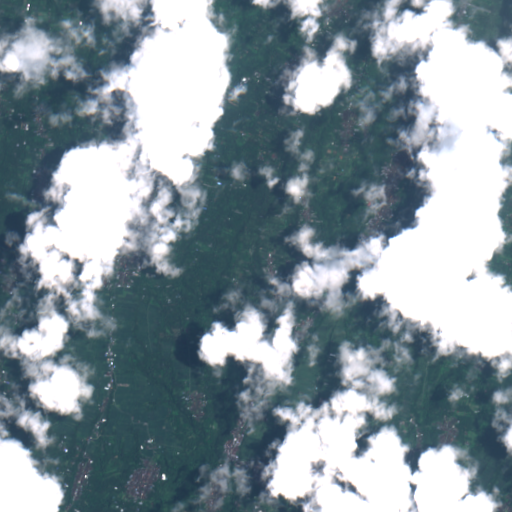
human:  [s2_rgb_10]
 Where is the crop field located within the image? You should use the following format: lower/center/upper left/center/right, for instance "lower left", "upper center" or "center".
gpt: The crop field is located in the lower right of the image.
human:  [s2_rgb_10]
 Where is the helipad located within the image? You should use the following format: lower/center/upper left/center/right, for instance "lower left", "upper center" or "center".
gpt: The helipad is located in the lower center of the image.
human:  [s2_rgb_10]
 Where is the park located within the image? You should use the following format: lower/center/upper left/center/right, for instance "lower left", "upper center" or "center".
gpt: The park is located in the lower center of the image.
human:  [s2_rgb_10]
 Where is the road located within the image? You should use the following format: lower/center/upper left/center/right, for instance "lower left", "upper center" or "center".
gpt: There is no road in the image.